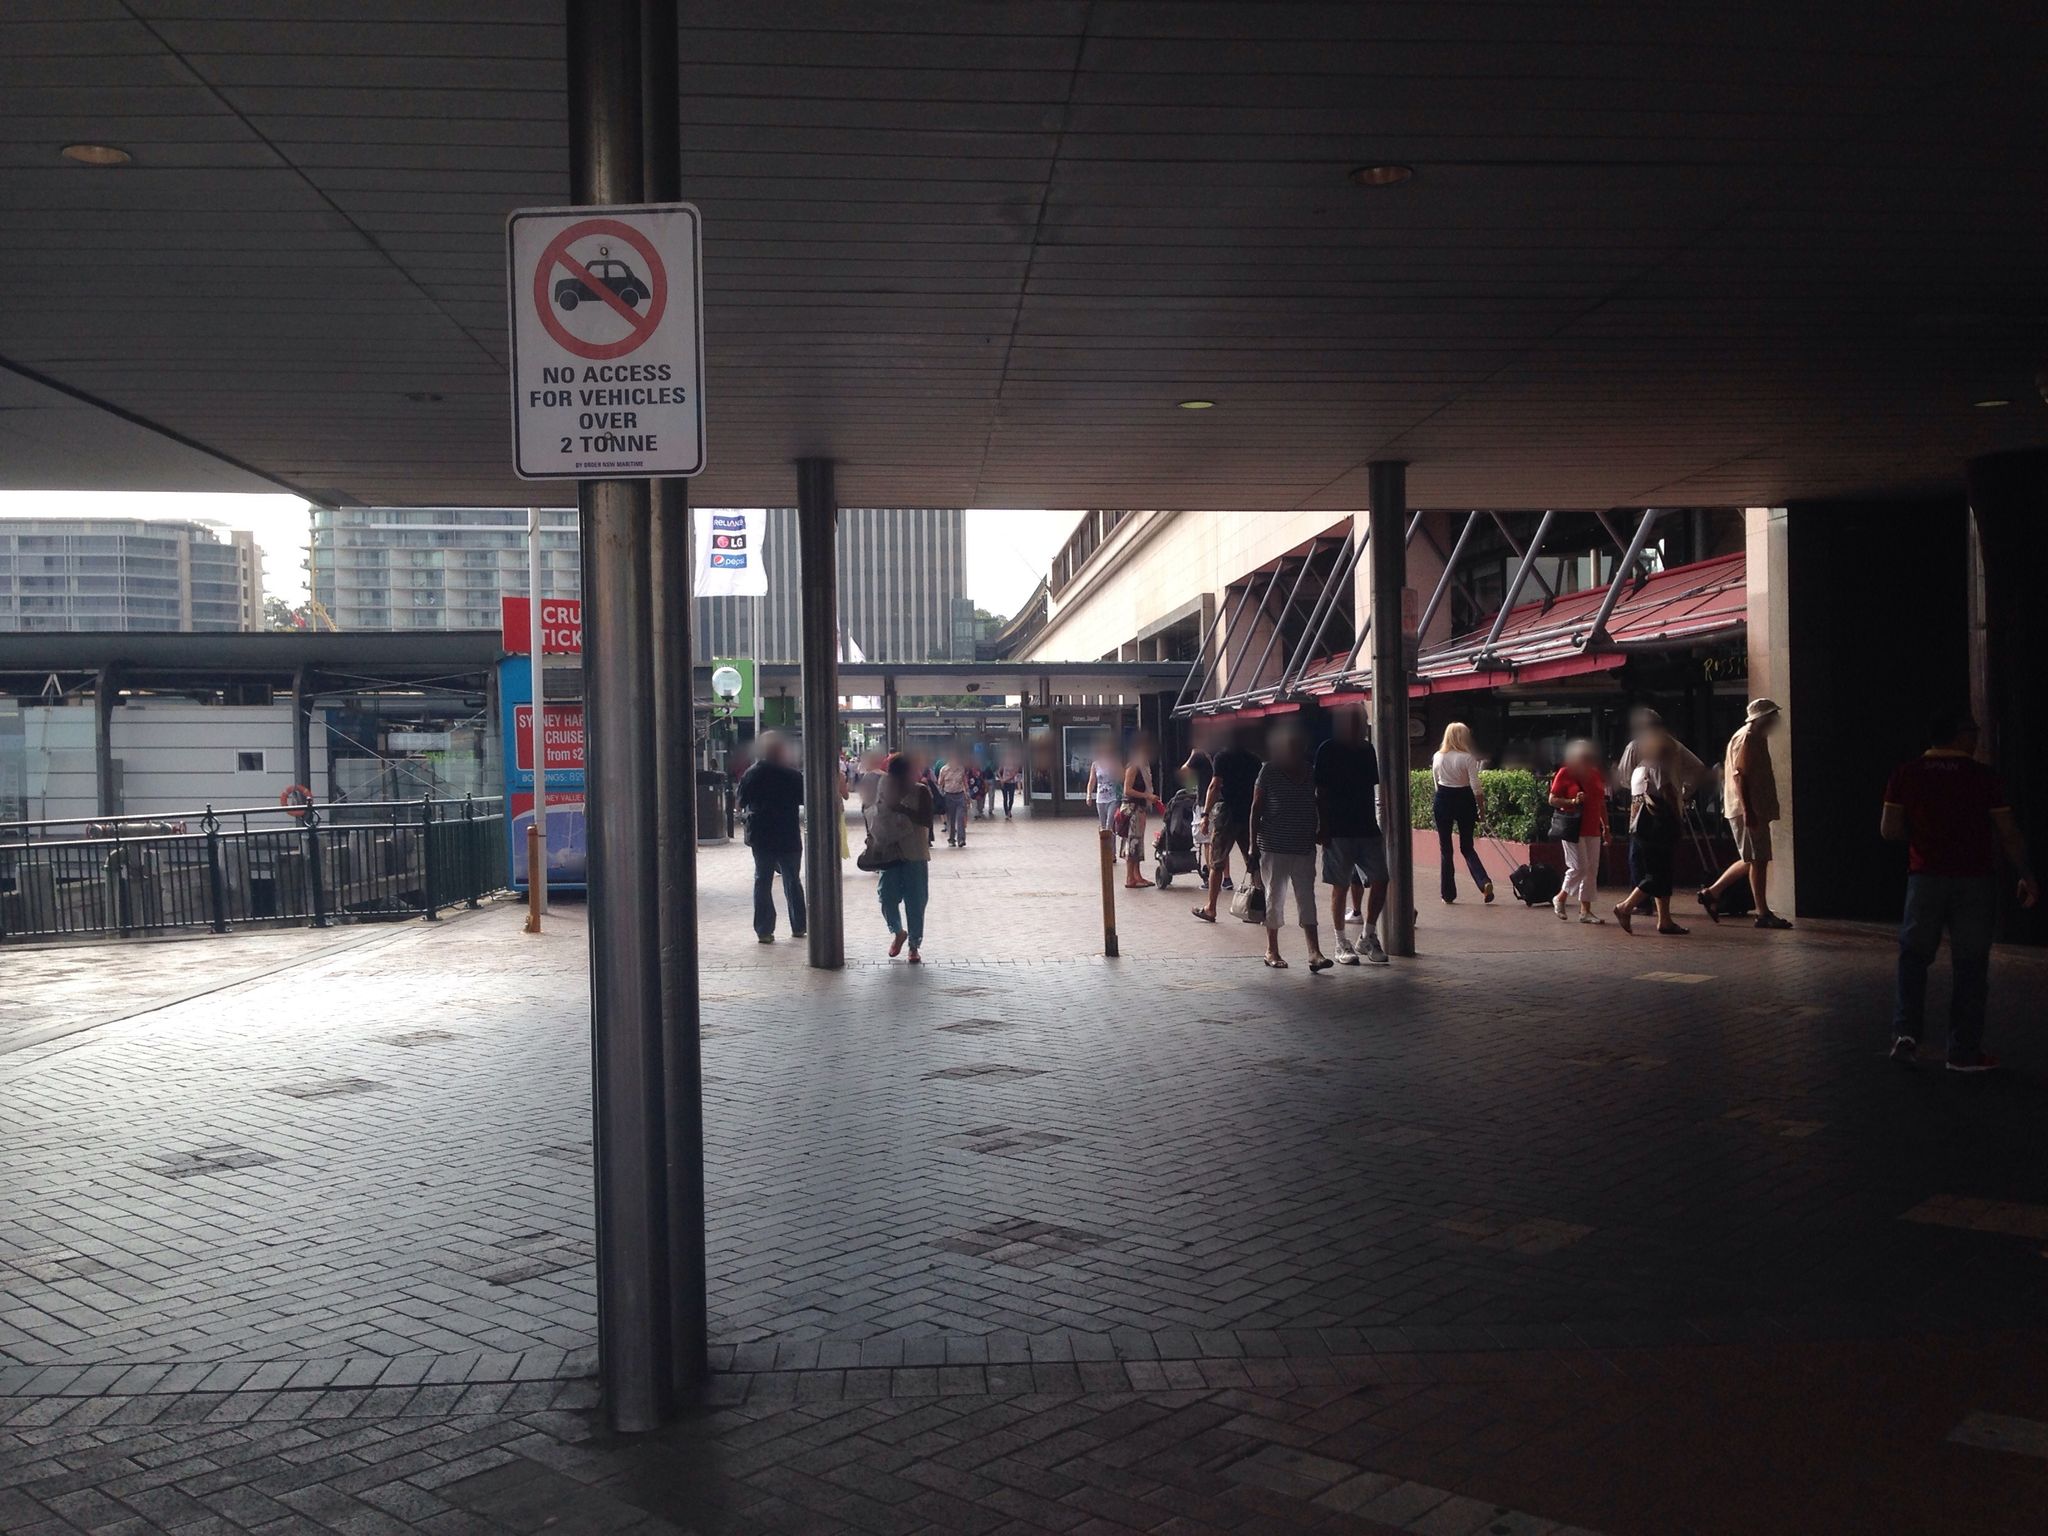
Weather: clear
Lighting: day
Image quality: good
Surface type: walking surface
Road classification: pedestrian, footway
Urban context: urban centre
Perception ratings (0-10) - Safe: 2.49, Lively: 6.8, Beautiful: 5.64, Boring: 3.64, Depressing: 3.38, Wealthy: 1.72